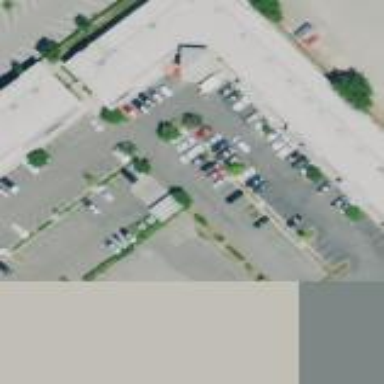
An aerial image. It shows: Retail building.